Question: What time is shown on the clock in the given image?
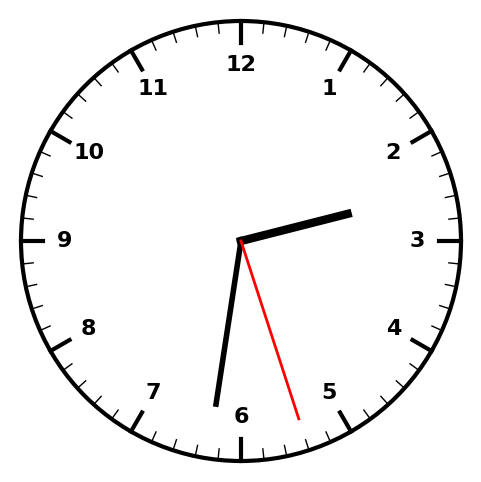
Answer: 02:31:27